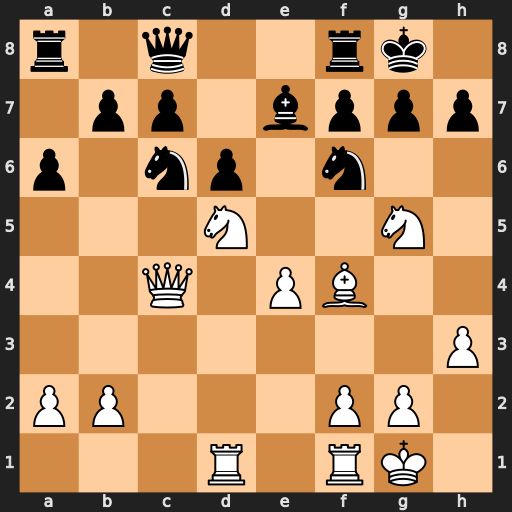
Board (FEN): r1q2rk1/1pp1bppp/p1np1n2/3N2N1/2Q1PB2/7P/PP3PP1/3R1RK1
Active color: w
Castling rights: -
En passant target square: -
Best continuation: Qxc6 Nxd5 Qxd5